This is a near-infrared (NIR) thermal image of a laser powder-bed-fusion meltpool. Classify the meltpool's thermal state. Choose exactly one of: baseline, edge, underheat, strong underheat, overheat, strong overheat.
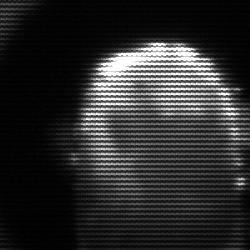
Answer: baseline